Question: Good afternoon all!
Had a question regarding the removal of duplicates in one column and making it remove the whole row. I will provide an example in a screenshot in Excel as to not provide proprietary info.

I am looking to remove one of the rows highlighted in yellow for example but do not want to limit it to one Dr.Mike or one Health Partners clinic for example. Relatively new to this so any help would be greatly appreciated.
Thank you
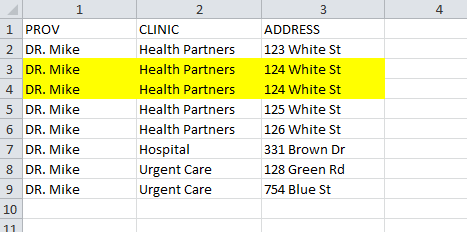
Answer: I have used the below script to remove duplicates.
'''
SELECT Prov, Clinic,Address, count(*)
FROM SomeTable
group by Prov, Clinic,Address
having count(*)>1
SELECT Prov, Clinic,Address, countrows = count(*)
INTO [holdkey]
FROM SomeTable
GROUP BY Prov, Clinic,Address
HAVING count(*) > 1
SELECT DISTINCT sometable.*
INTO holdingtable
FROM sometable, holdkey
WHERE sometable.Prov = holdkey.Prov
AND sometable.Clinic = holdkey.Clinic
AND sometable.Address = holdkey.Address
SELECT Prov, Clinic,Address, count(*)
FROM holdingtable
group by Prov, Clinic,Address
having count(*)>1
DELETE sometable
FROM sometable, holdkey
WHERE sometable.Prov = holdkey.Prov
AND sometable.Clinic = holdkey.Clinic
AND sometable.Address = holdkey.Address
INSERT sometable SELECT * FROM holdingtable
'''